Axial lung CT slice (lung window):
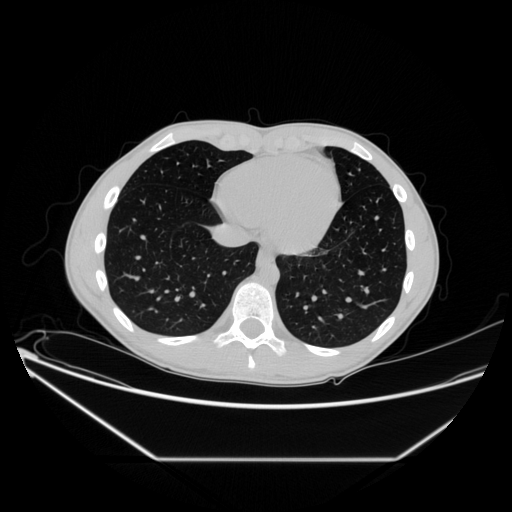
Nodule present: no